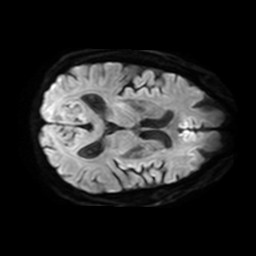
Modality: TRACE
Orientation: axial
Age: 81
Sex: male
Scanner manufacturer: philips
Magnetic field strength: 3 T
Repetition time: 3.339 s
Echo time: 0.076 s